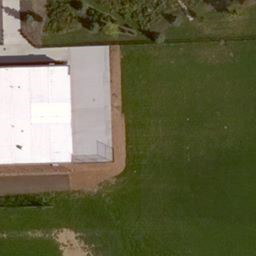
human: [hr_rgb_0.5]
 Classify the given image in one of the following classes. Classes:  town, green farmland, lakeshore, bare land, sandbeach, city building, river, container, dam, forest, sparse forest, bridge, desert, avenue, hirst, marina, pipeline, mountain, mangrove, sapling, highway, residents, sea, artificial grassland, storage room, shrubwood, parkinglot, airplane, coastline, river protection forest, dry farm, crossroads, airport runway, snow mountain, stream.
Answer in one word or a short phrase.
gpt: artificial grassland